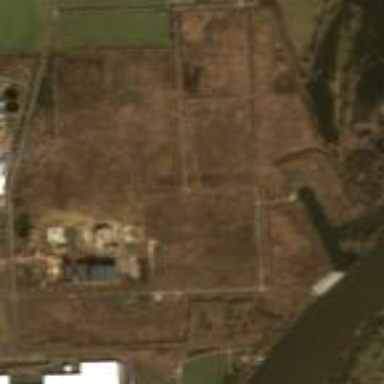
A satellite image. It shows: Brownfield site.